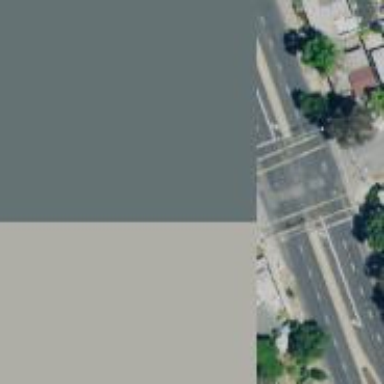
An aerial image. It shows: Solid stop line on the road.